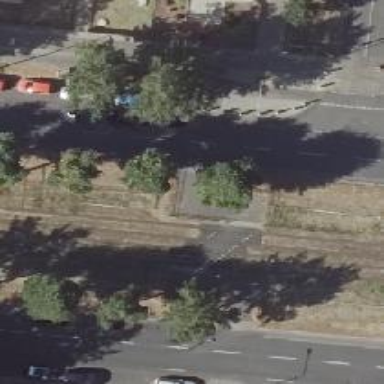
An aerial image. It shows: Uncontrolled crossing on footway with pedestrian island.